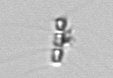
Label: Chaetoceros